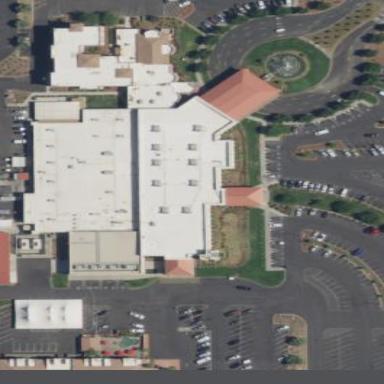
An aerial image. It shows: Building designated as casino.